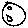
Label: moon